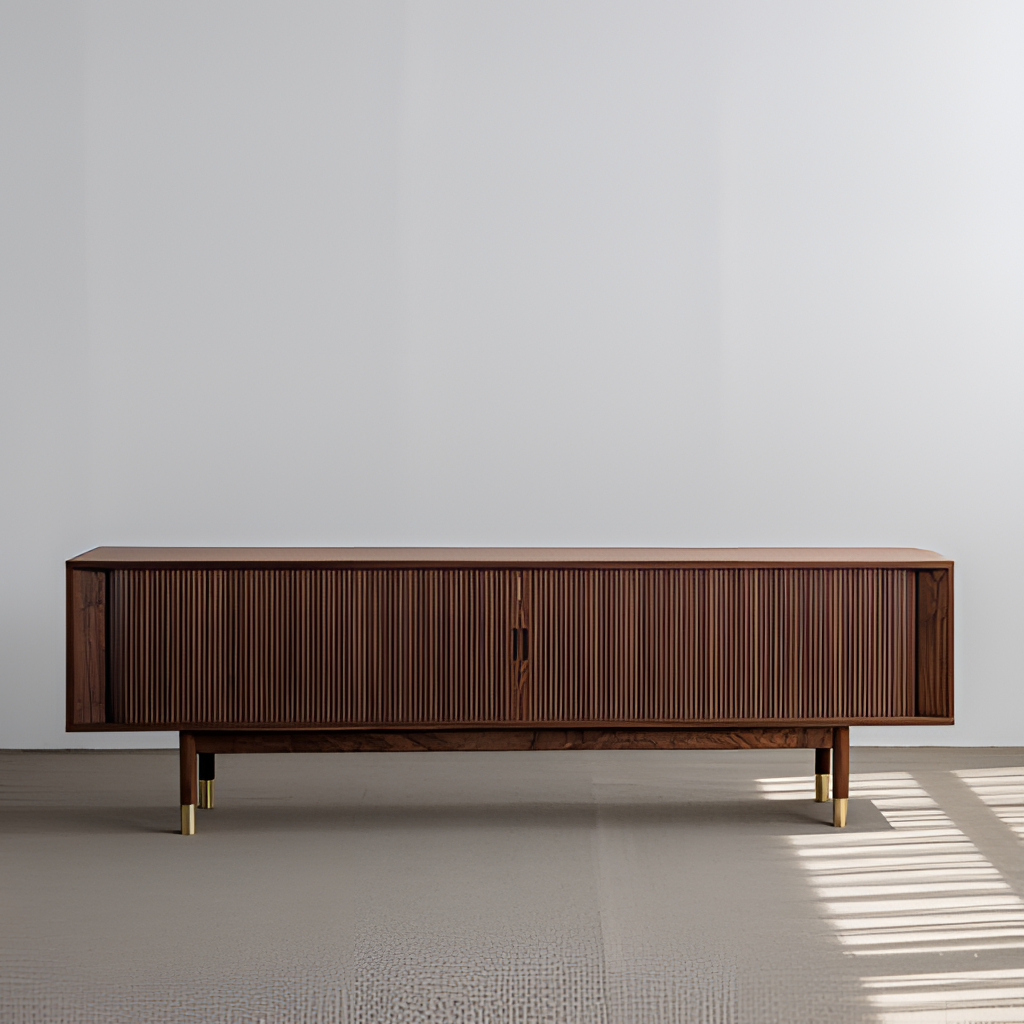
living room, dark brown wood sideboard, carpet flooring, with plain pattern, minimalist, paint wallpaper, with solid pattern